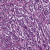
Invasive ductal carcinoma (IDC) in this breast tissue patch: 1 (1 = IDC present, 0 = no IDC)